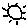
Label: sun